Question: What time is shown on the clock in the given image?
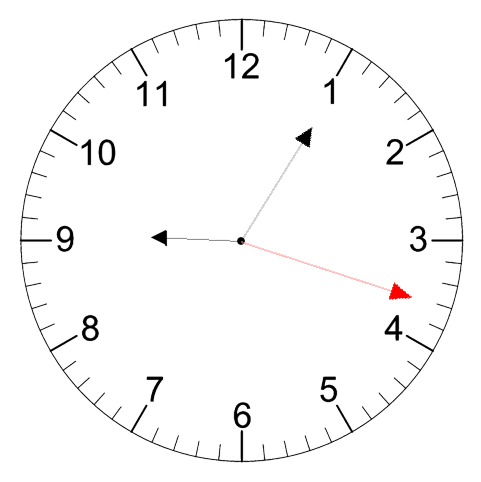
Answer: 09:05:18